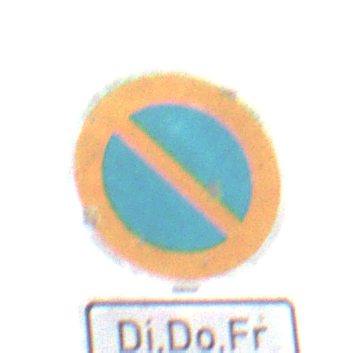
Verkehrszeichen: EingeschraenktesHalteverbot
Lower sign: ZeitangabenMitBeschraenkungAufWochentage3
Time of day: MorningAfternoon
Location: Outdoor (Nature)
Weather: Overcast
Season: Winter
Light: Natural